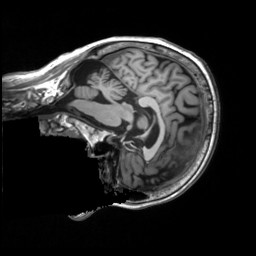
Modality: T1w
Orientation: sagittal
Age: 65
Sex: female
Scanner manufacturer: siemens
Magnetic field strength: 3 T
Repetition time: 2.5 s
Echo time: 0.00248 s